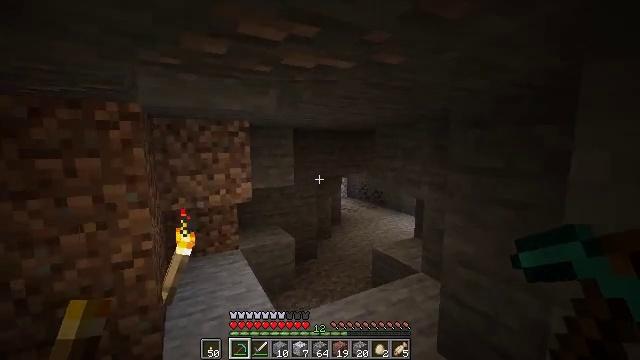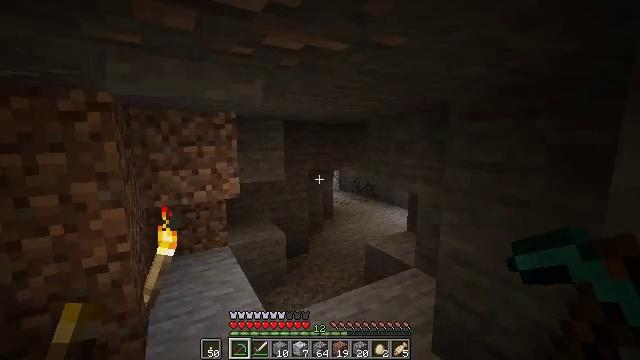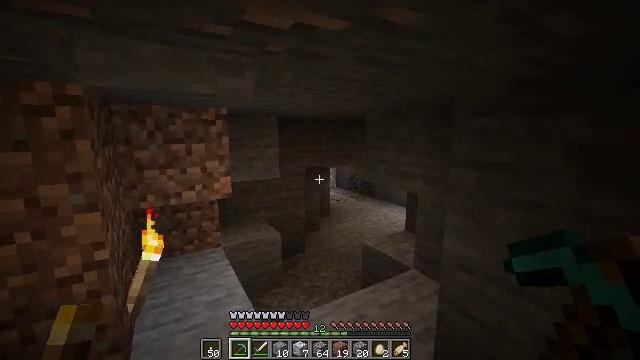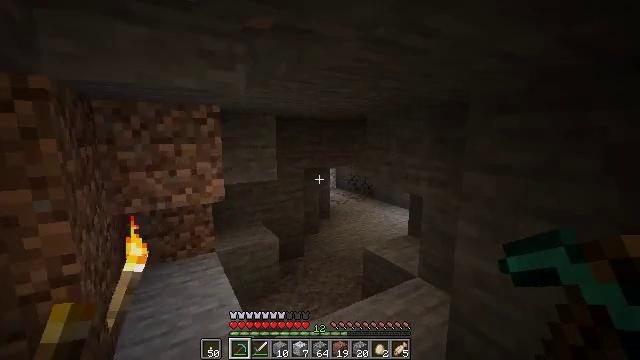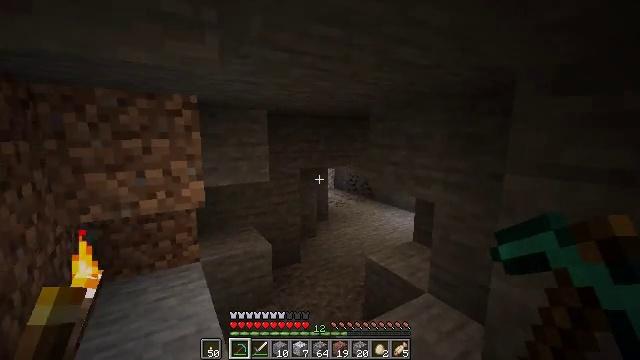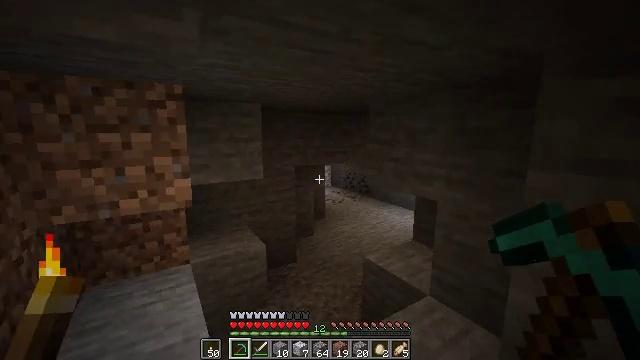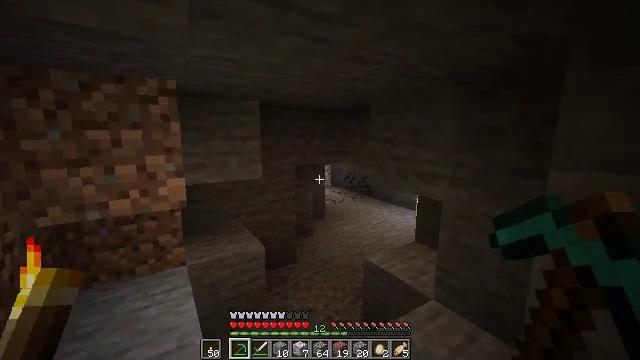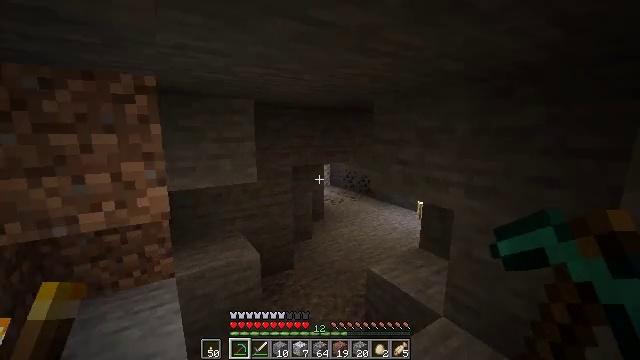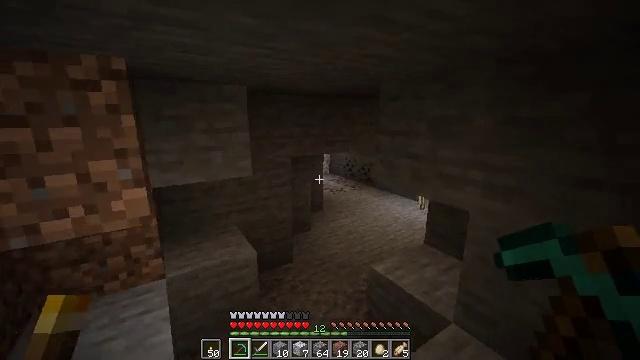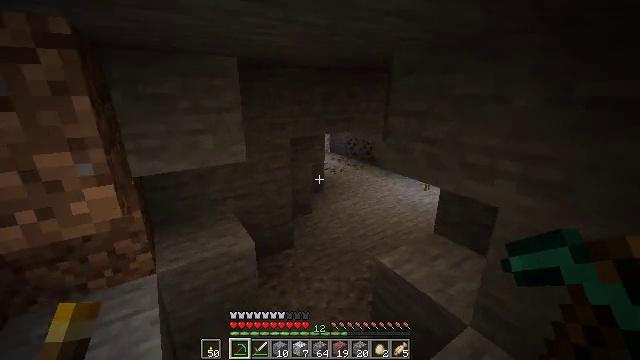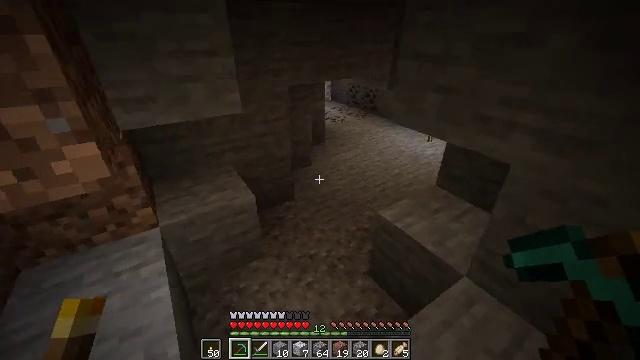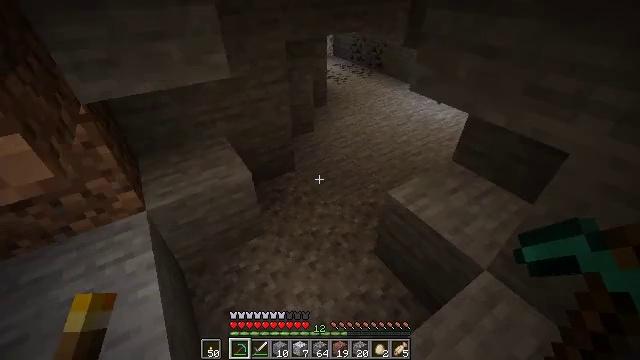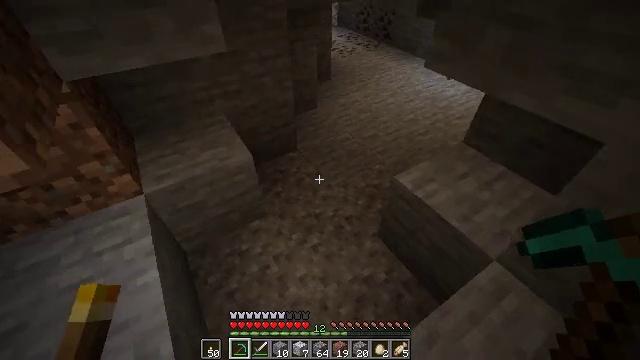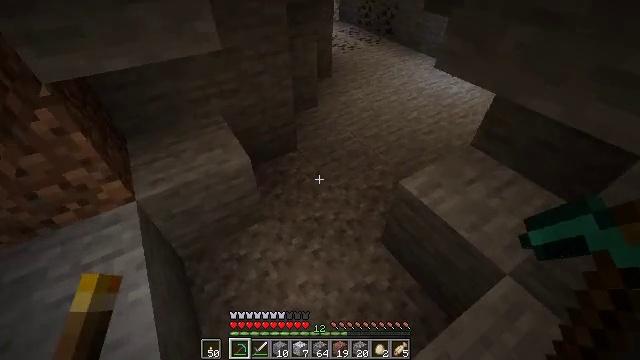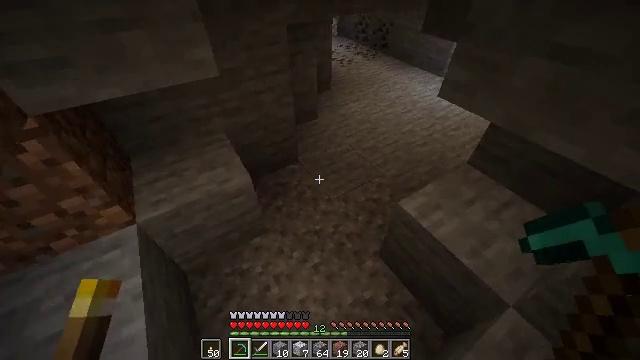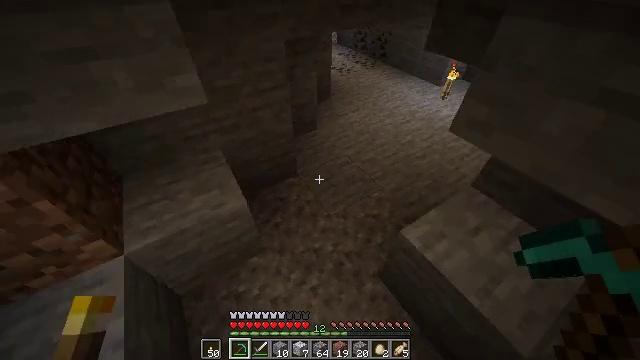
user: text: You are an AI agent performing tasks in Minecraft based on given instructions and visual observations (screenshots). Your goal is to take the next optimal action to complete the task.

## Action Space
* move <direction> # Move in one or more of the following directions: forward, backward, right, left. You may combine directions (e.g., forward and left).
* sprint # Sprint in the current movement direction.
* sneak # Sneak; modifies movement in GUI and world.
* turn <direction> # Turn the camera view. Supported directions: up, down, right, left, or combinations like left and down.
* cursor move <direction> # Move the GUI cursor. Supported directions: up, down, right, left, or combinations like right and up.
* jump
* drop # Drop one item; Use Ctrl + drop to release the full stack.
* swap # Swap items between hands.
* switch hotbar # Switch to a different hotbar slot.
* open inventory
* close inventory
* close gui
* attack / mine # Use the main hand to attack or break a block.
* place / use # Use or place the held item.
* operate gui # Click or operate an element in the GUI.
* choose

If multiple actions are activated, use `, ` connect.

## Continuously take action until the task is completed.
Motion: motion action
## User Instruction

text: Break the coal ore to collect coal.
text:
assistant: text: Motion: move forward, turn right and down
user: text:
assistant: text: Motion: move forward
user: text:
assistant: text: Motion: move forward
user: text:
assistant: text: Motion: move forward
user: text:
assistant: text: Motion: move forward
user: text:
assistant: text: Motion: move forward
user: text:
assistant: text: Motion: move forward
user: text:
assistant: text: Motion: move forward, turn down
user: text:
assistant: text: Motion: move forward, turn down
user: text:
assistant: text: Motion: move forward, turn down
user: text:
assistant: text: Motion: move forward, turn down
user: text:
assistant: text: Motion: move forward, sprint, turn down
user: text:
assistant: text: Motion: move forward, sprint, turn down
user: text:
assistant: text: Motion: move forward, sprint
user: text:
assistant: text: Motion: move forward, sprint
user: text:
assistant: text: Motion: move forward, sprint
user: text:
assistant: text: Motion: move forward, sprint
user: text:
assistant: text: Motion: move forward, sprint
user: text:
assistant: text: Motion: move forward, sprint, turn right and up
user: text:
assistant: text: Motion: move forward, sprint, turn right and up
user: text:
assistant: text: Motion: move forward, sprint, turn right and up
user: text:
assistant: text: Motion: move forward, turn right and up
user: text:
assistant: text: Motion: move forward
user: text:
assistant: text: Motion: move forward
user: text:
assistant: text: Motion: move forward, turn right
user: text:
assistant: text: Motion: move forward
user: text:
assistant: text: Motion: move forward
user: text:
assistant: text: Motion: move forward
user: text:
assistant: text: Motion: move forward, turn left
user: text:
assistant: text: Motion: move forward, turn left